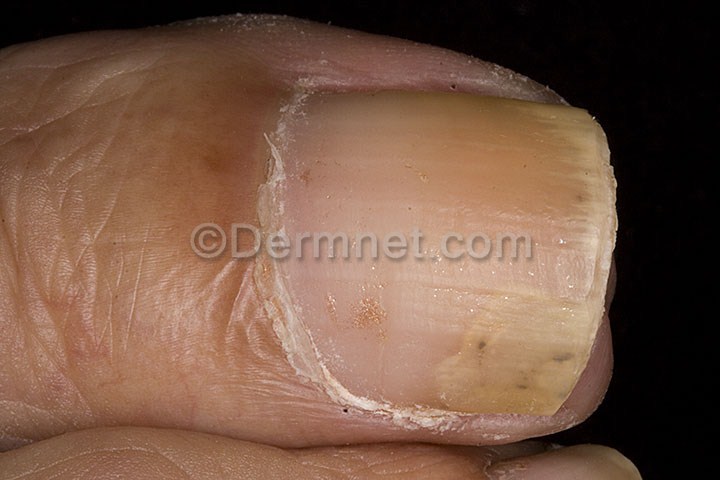
Disease: Nail Fungus and other Nail Disease